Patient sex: M
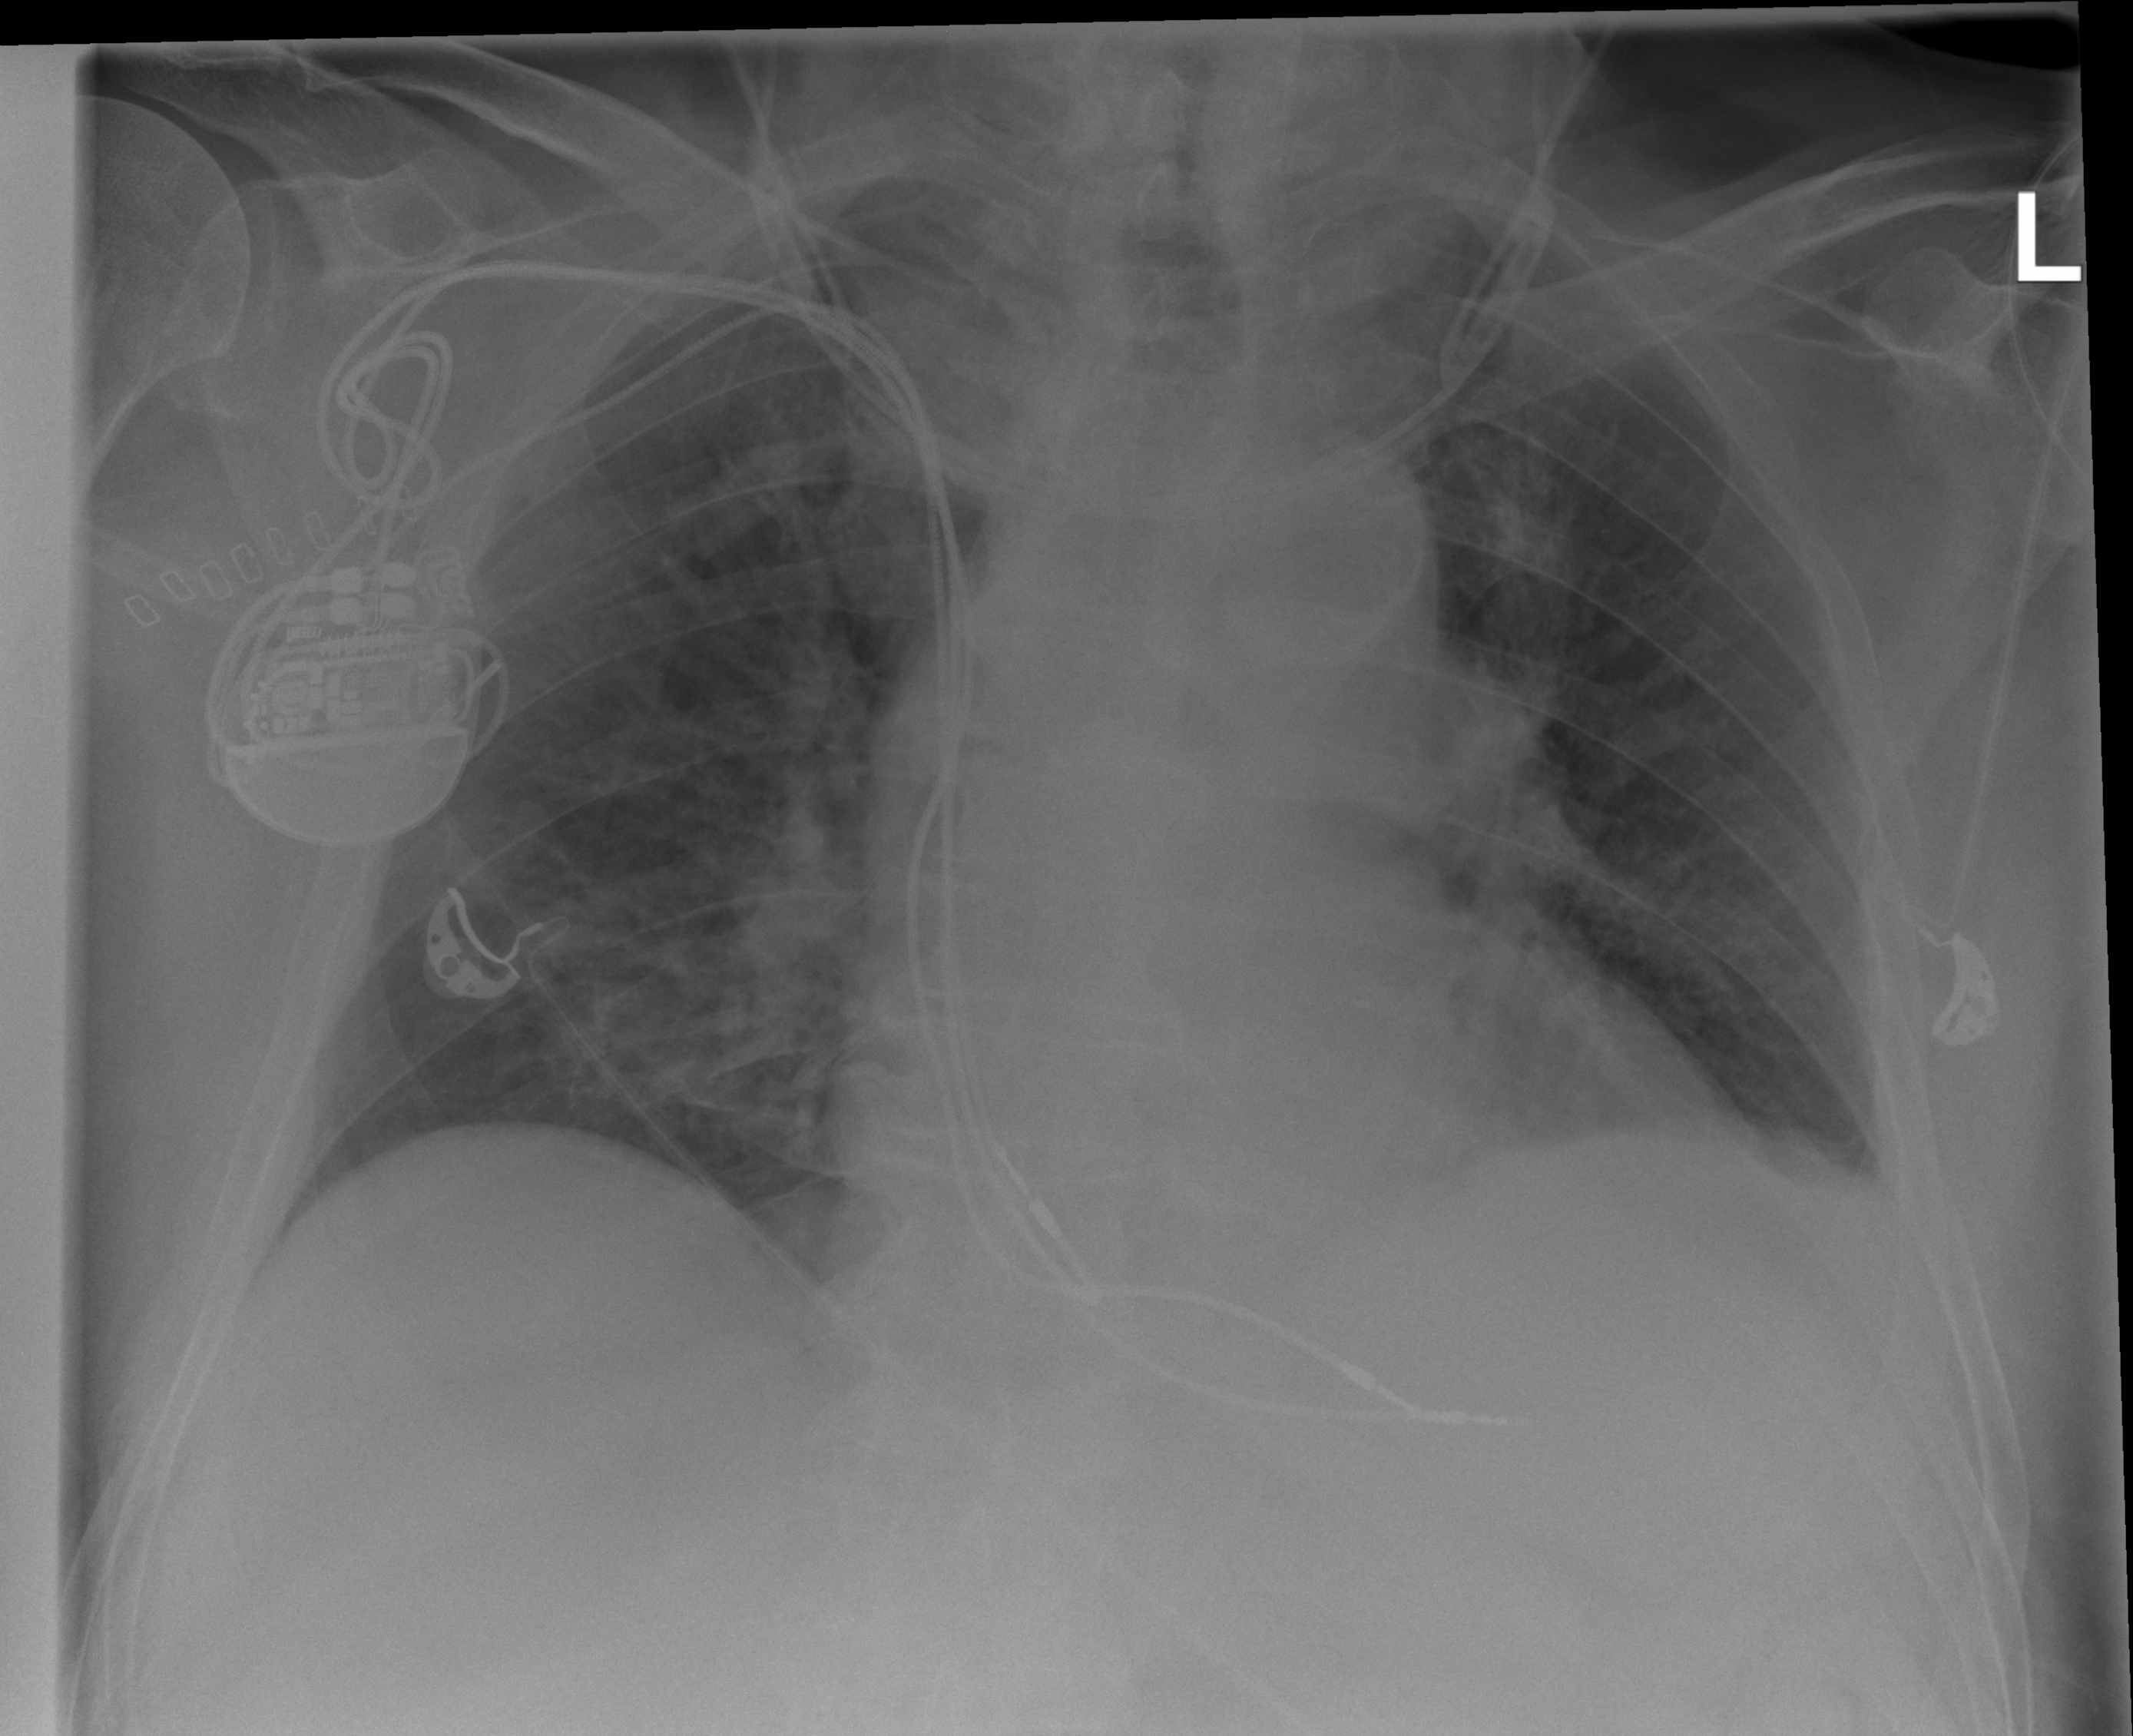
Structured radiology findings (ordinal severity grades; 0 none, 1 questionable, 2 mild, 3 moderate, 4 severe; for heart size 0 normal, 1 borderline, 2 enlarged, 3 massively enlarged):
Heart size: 2
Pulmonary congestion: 0
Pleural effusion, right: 0
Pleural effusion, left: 2
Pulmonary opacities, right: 0
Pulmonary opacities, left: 0
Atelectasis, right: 0
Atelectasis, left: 2